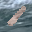
Label: 1